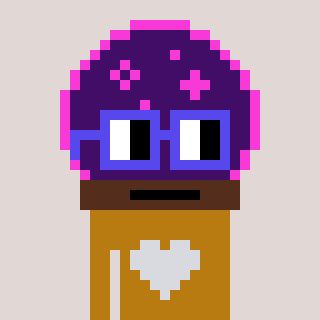
a pixel art character with square blue glasses, a crystalball-shaped head and a gold-colored body on a warm background